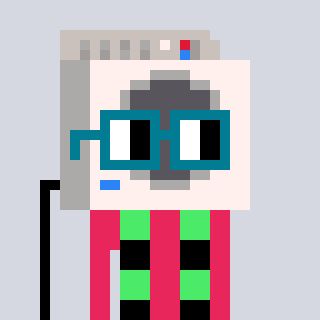
a pixel art character with square dark green glasses, a washing machine-shaped head and a redpinkish-colored body on a cool background